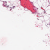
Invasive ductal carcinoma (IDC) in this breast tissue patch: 0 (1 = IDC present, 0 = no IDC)